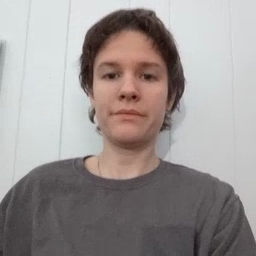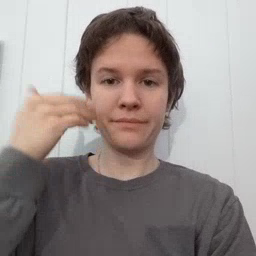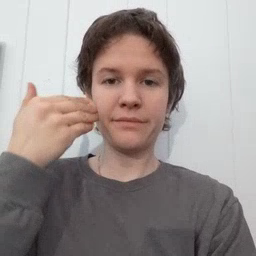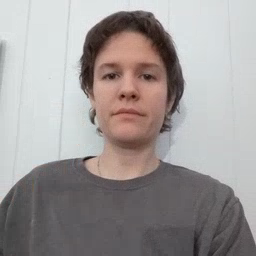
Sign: smile